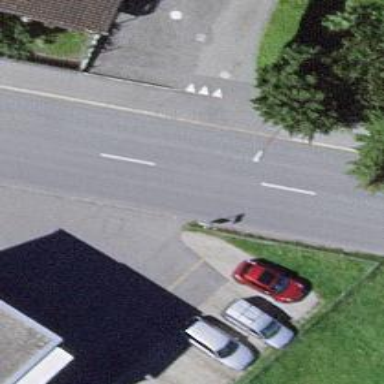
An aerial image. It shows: Public transport stop position.